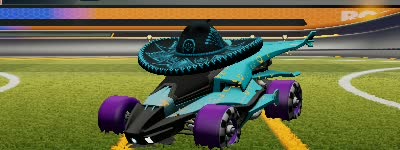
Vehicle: aftershock